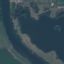
Land use / land cover class: River